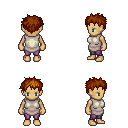
a pixel art fantasy rpg character, female body template, human, tanned skin, white tunic, magenta pants, brunette bedhead hairstyle, four views (front, back, left, right), 2x2 character sprite sheet, small pixel art, hard edges, no anti-aliasing